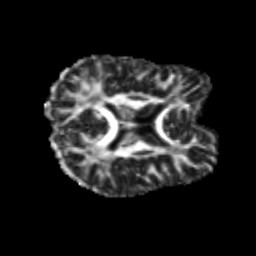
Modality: FA
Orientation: axial
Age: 29
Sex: male
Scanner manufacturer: siemens
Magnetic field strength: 3 T
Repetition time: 3.5 s
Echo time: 0.113 s